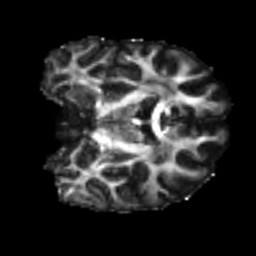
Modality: FA
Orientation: coronal
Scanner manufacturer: siemens
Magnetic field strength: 3 T
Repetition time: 4 s
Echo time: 0.0594 s